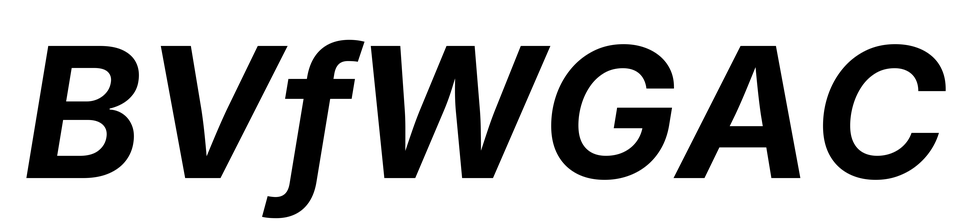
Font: Inter-Italic_Bold_Italic